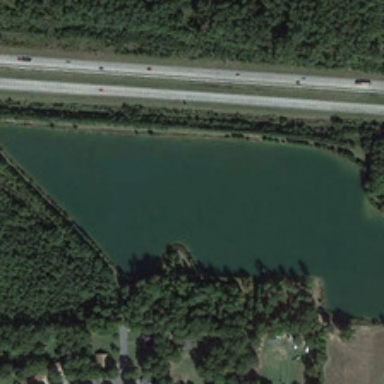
Many green trees are around a pond near a road .